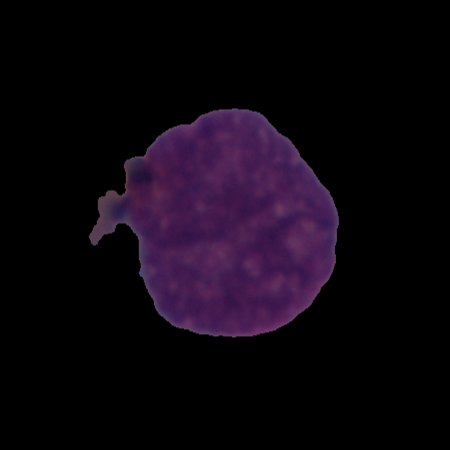
Label: cancer